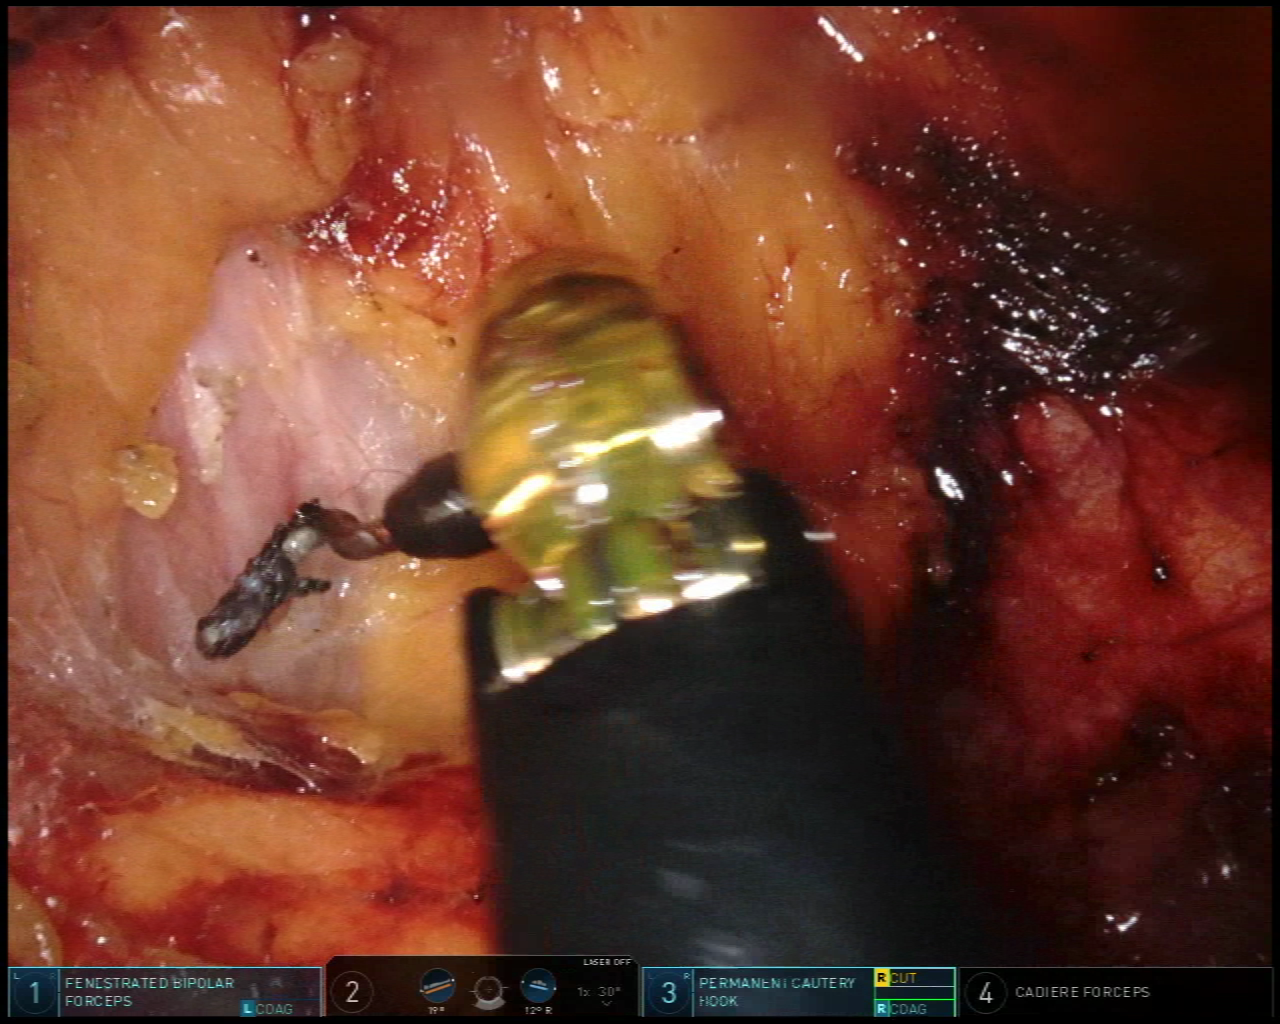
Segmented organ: stomach
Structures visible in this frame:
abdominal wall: no
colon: no
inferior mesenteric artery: no
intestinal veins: no
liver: no
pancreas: no
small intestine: no
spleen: no
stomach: yes
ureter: no
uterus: no
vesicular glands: no